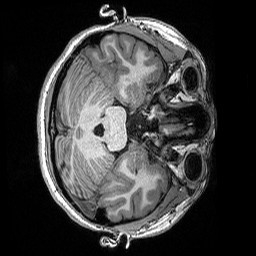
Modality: T1w
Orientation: axial
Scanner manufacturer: siemens
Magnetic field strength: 3 T
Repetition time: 2.53 s
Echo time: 0.0033 s